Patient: sex M, age 64
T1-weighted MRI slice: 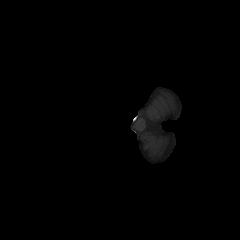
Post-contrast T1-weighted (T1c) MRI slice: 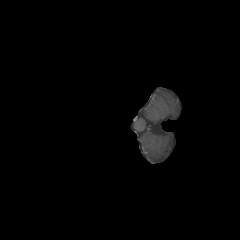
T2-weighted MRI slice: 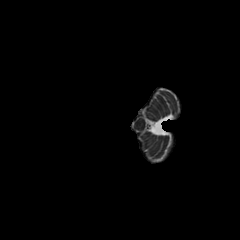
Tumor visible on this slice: no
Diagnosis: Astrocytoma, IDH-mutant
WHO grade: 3